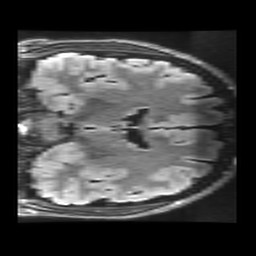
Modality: FLAIR
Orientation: coronal
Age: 28
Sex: male
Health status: healthy
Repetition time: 12 s
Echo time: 0.09782 s